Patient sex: F
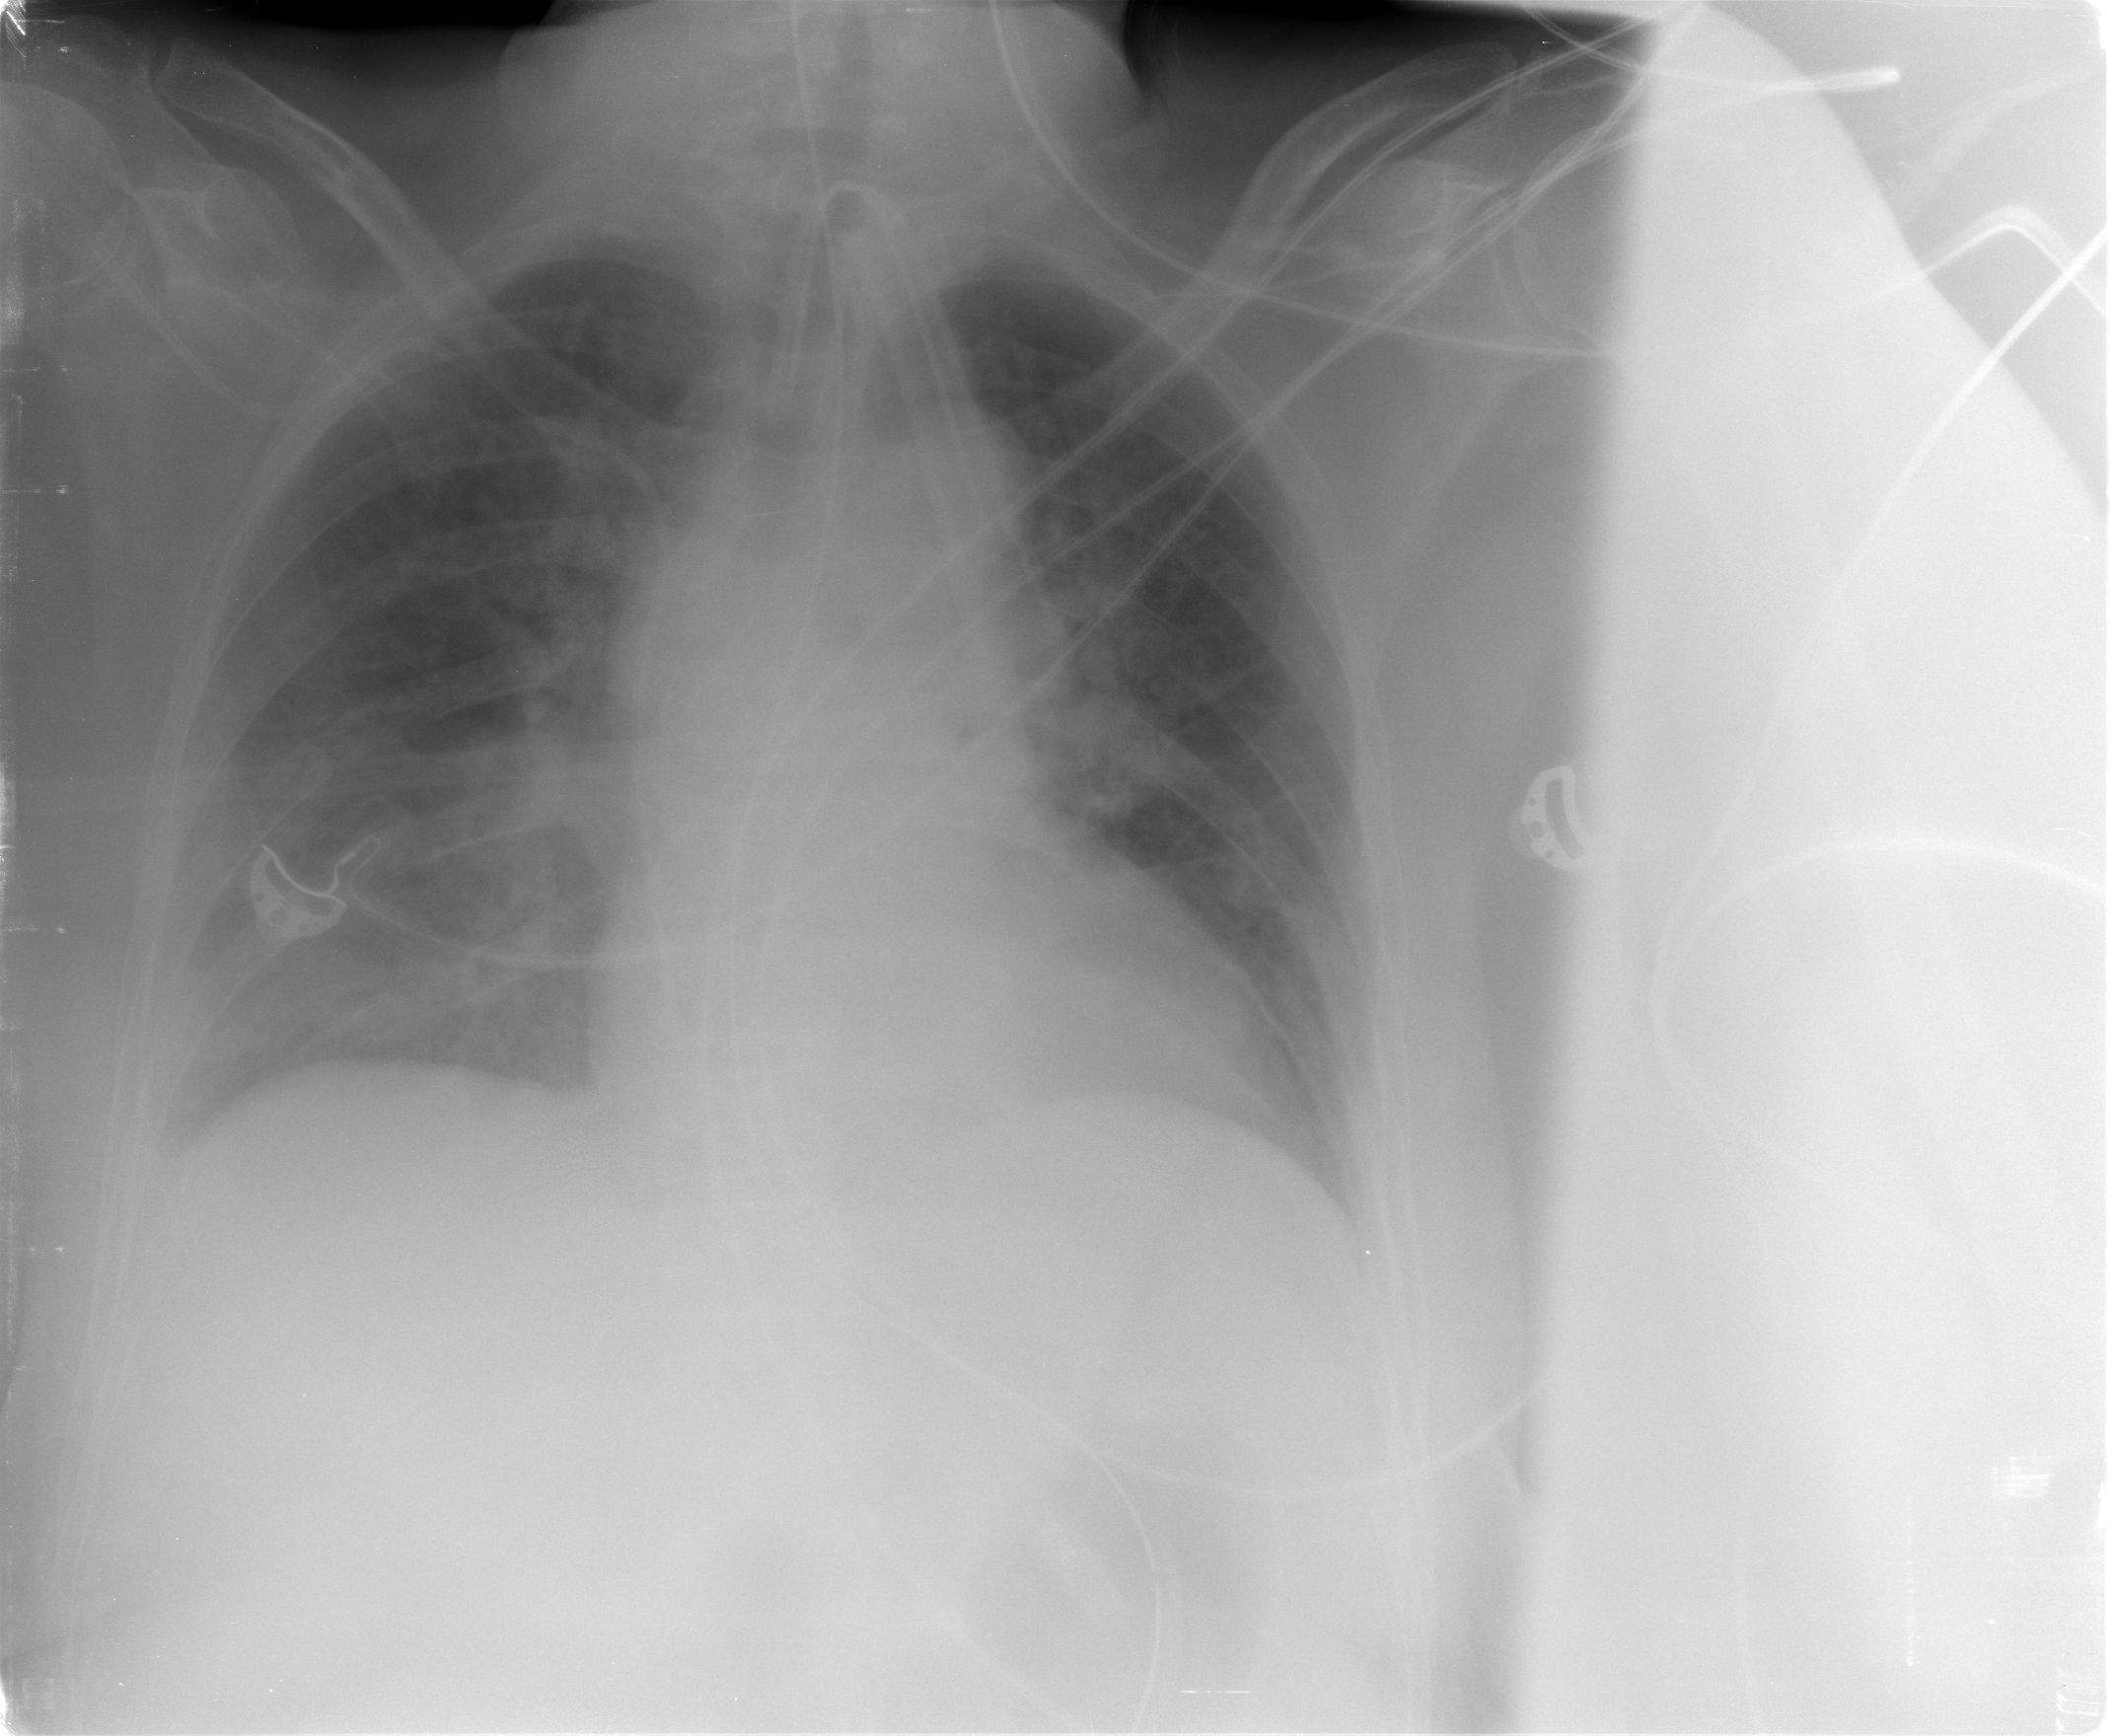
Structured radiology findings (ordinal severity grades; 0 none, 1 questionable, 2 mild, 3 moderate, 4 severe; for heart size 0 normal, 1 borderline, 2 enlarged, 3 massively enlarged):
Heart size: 1
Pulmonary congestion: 3
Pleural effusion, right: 1
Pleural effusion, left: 1
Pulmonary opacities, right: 2
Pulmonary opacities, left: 2
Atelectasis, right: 2
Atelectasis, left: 1